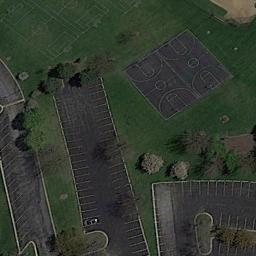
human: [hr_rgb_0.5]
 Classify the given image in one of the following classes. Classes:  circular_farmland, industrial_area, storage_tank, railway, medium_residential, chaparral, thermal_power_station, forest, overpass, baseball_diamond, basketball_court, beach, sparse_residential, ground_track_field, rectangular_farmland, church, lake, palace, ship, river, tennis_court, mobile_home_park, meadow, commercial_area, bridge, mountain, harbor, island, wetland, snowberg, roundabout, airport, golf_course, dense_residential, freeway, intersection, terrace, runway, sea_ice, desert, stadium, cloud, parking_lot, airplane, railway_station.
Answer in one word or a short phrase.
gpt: basketball_court